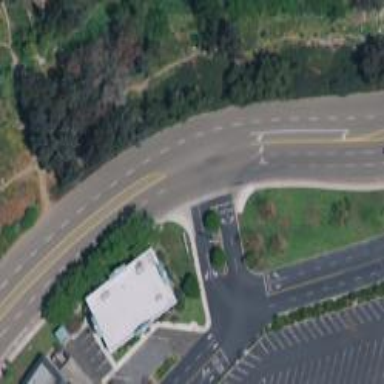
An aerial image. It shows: Road with stop sign.